Field crop: maize
Growth stage: 2
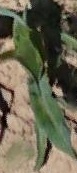
Species: maize